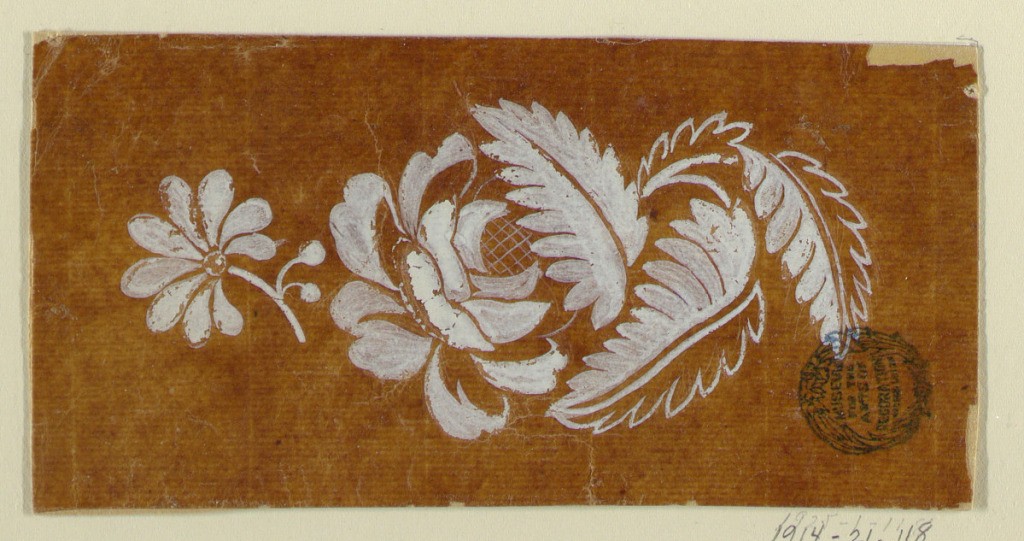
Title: Design for Embroidered or Woven Motifs of the "Fabrique de St. Ruf"
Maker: Fabrique de Saint Ruf, Lyon, France
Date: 1805–1815
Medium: Brush and white gouache on glazed tracing paper pasted on paper
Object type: Drawing
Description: A flower bough, a rose and three leaves as parts of a garland.